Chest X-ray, PA view. Patient: 63 years old, sex M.
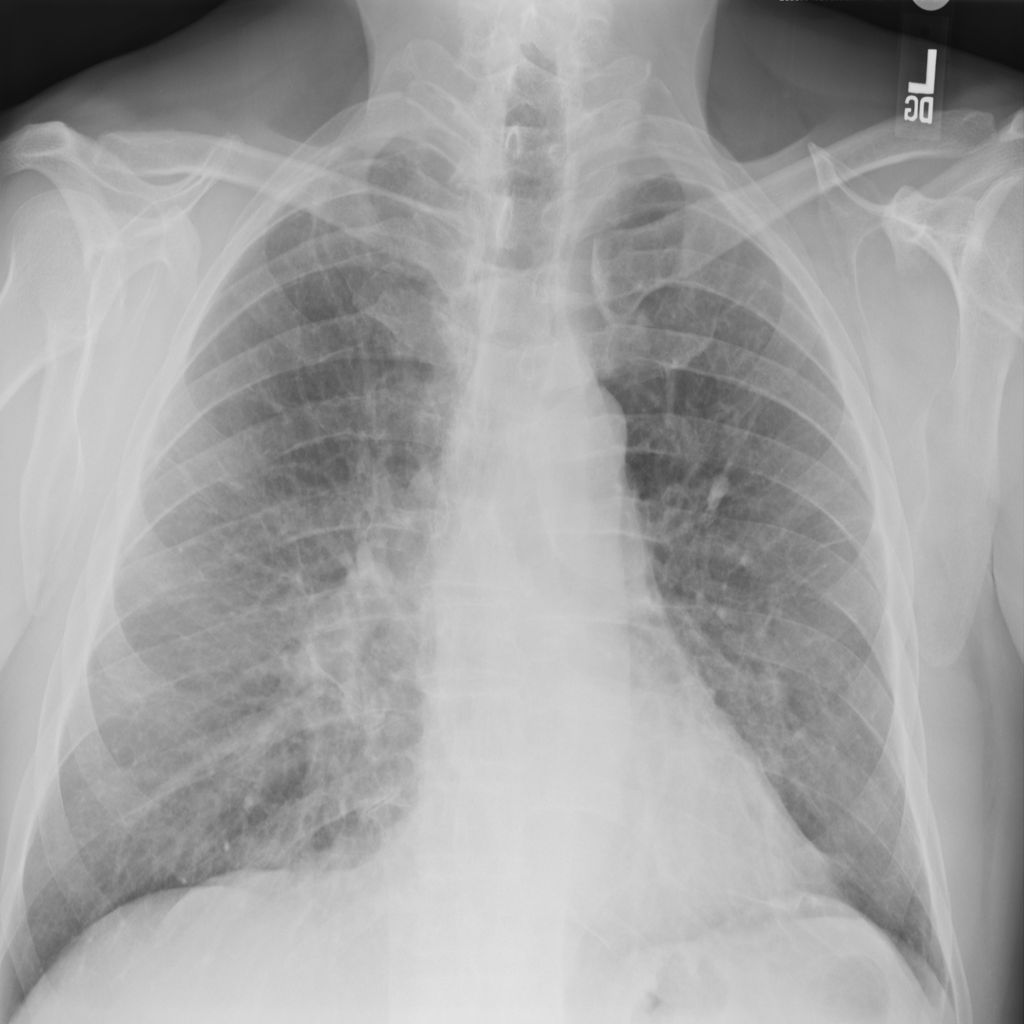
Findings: No Finding